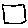
Label: square